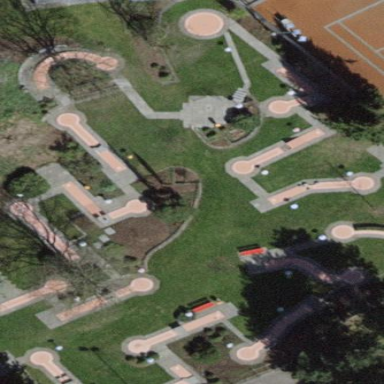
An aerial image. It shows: Miniature golf course for leisure and sports activities.